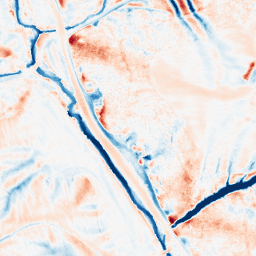
Category: edge_preserving
Decomposition family: median
Decomposition parameters: size: 21
Upsampling method: regularized
Upsampling parameters: scale: 4
lambda_reg: 0.001
Upsampling scale: 4